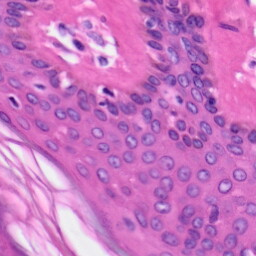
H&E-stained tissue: Skin